Question: I'm fairly new to the native app dev world and predominately a Front-End Dev/designer - I have built a IOS7 app in Xcode 5 - which contains a UITable with several custom cells. I would like to add margin of approx 8px to each of the cells (to look like the image below) - and change the colour of the link arrow which appears via a push segue - but have no idea how to do either despite a good web search / book read - theres doesnt seem to be the relevant options on the storyboard.
Can anyone advice if possible?

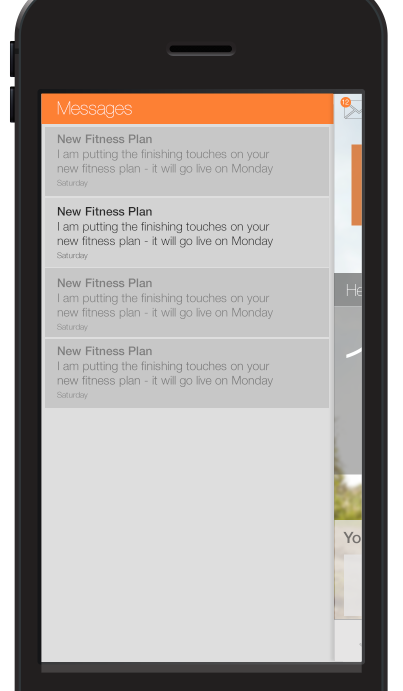
Answer: the code goes like this method:
'''
- (UITableViewCell *)tableView:(UITableView *)tableView cellForRowAtIndexPath:(NSIndexPath *)indexPath
'''
for add margin of each cell (this code add margin only to top of each cell):
'''
UIView *separatorLineView = [[UIView alloc] initWithFrame:CGRectMake(0, 0, 320, 8)];
separatorLineView.backgroundColor = [UIColor redColor];
[cell.contentView addSubview:separatorLineView];
'''
and for color of arrow you have to create an image and insert it with this code:
'''
UILabel *label = [[UILabel alloc] initWithFrame:CGRectMake(0, 0, 7, 11)];
[label setBackgroundColor:[UIColor colorWithPatternImage:[UIImage imageNamed:@"yourimage.png"]]];
cell.accessoryView = label;
'''